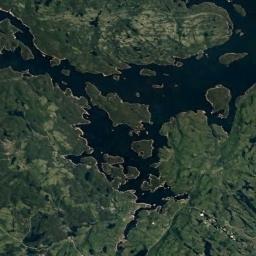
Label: wetland